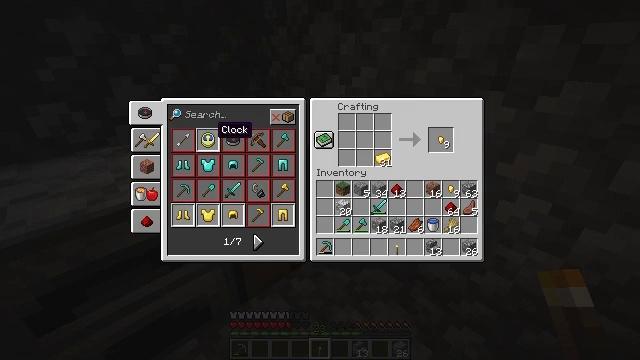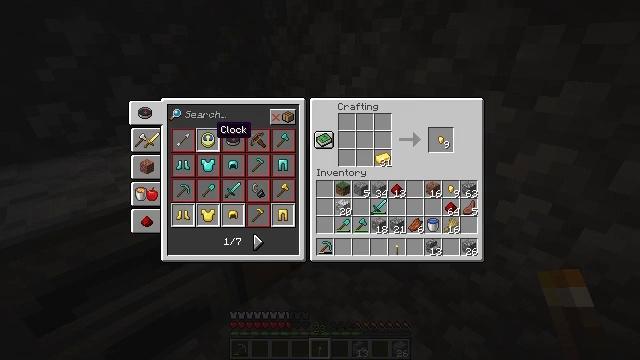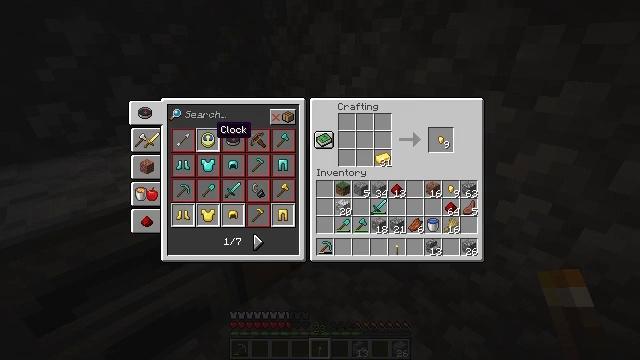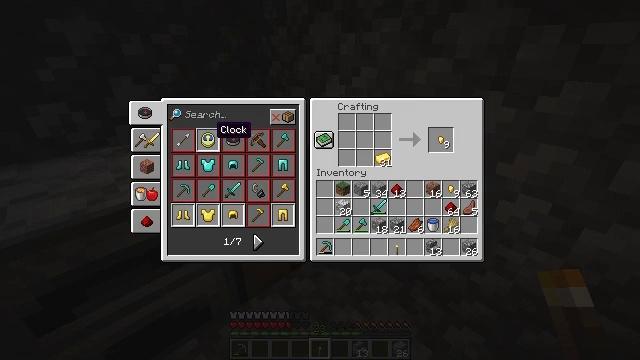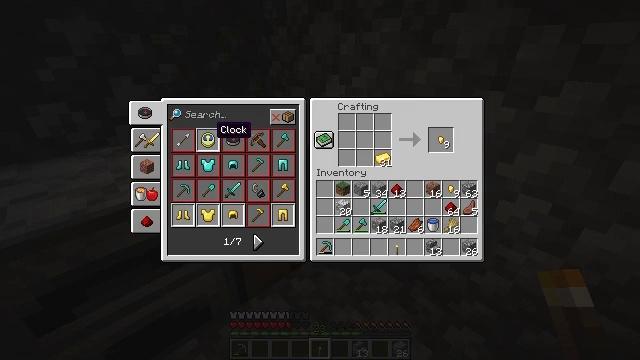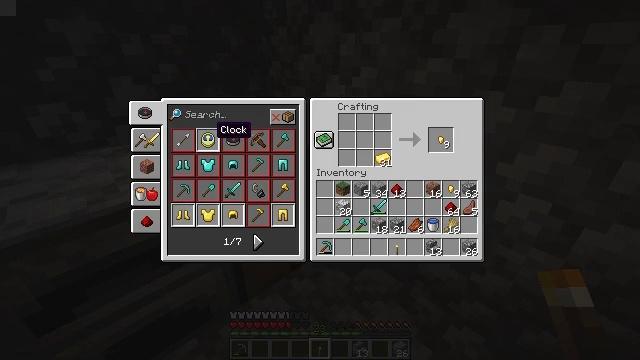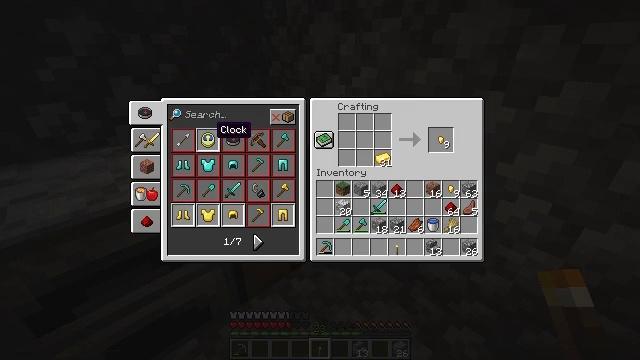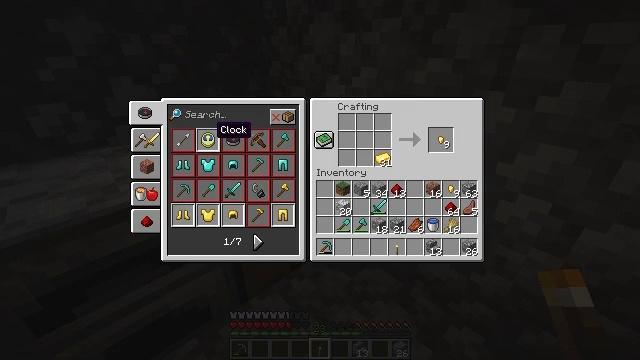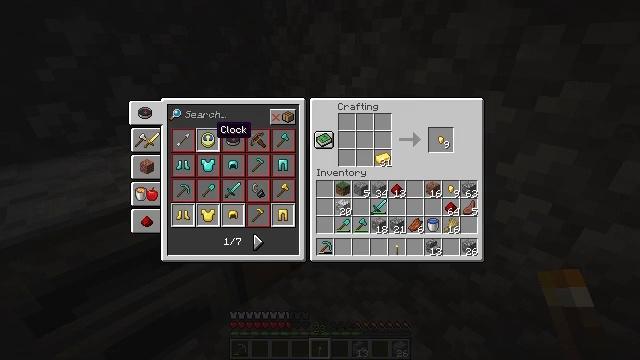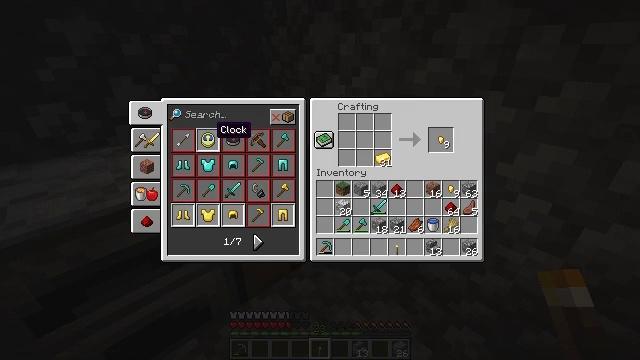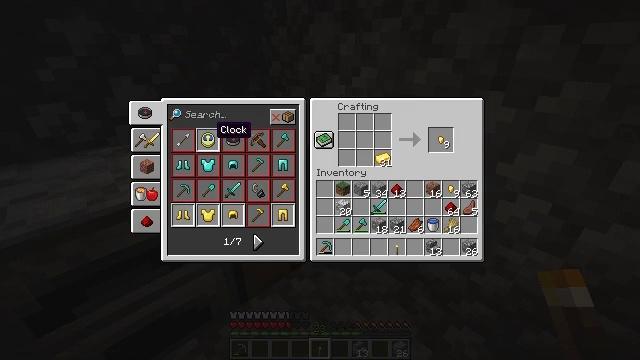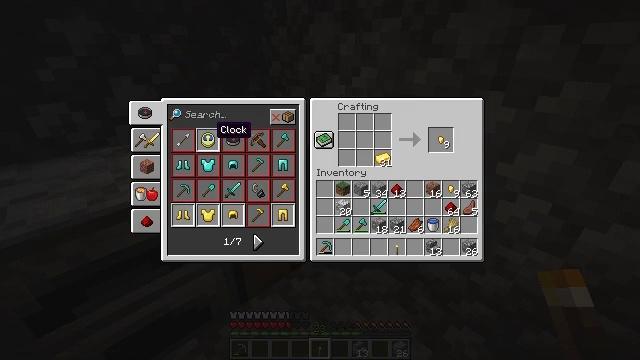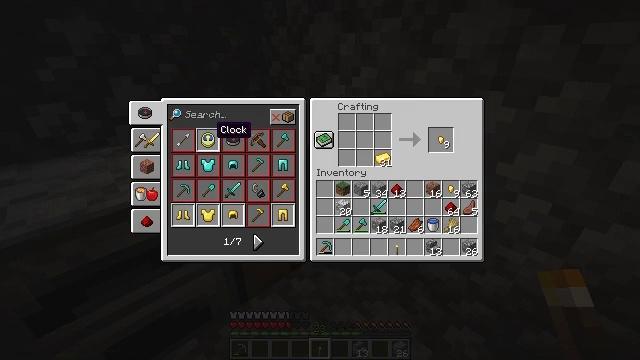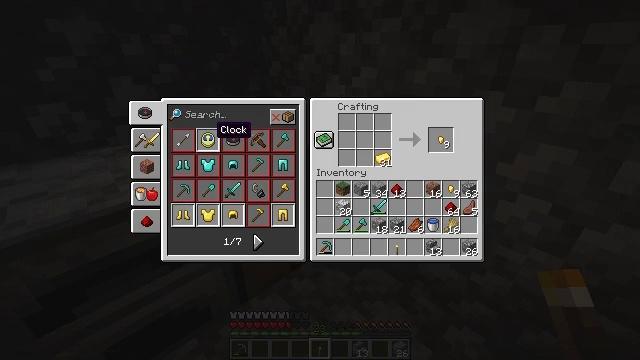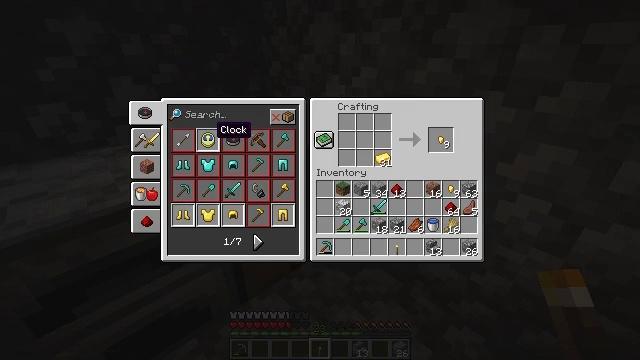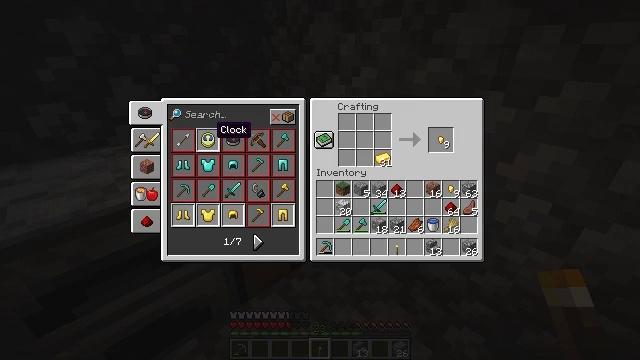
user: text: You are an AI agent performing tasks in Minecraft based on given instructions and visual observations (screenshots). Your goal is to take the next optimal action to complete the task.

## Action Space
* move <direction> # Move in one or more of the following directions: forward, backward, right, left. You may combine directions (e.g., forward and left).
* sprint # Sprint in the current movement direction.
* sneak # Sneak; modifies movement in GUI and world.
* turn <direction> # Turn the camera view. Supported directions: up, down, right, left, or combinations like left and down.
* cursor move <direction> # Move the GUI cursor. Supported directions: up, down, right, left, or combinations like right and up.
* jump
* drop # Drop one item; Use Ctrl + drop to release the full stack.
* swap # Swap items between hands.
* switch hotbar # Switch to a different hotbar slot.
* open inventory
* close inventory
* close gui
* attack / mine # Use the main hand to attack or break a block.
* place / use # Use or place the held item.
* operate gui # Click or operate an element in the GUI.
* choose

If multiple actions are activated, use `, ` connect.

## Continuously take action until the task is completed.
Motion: motion action
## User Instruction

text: Craft a clock.
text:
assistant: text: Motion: no_op
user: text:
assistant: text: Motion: no_op
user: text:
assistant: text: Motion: no_op
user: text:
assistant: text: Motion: no_op
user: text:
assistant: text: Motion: no_op
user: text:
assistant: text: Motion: no_op
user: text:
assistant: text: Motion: no_op
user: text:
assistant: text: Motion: no_op
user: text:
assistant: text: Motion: no_op
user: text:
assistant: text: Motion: no_op
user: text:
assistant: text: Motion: no_op
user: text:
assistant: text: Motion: operate gui
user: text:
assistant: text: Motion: operate gui
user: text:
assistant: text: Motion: operate gui
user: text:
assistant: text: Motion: no_op
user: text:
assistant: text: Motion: no_op
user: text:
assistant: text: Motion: no_op
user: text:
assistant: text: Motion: no_op
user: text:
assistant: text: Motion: no_op
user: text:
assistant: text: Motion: cursor move right
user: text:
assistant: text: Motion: cursor move right
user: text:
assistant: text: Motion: cursor move right
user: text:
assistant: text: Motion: cursor move right
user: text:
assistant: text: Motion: cursor move right
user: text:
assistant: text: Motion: no_op
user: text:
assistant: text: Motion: cursor move right
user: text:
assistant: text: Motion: cursor move right
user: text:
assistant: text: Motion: no_op
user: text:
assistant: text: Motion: no_op
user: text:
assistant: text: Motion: no_op